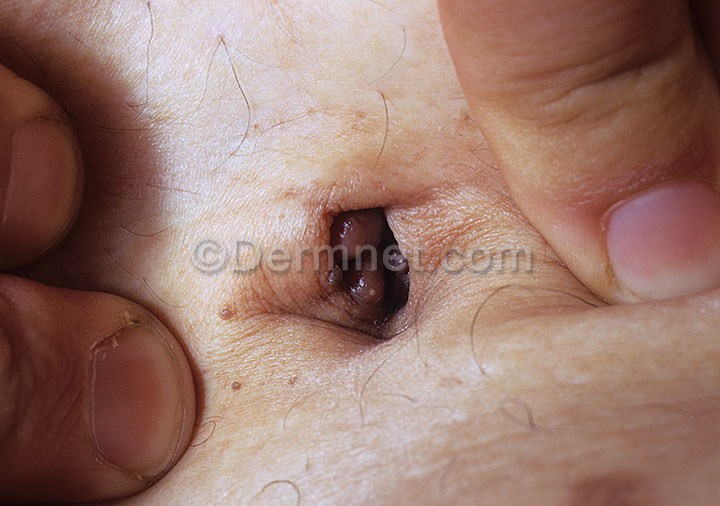
Disease: Seborrheic Keratoses and other Benign Tumors